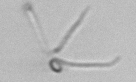
Label: Ophiaster